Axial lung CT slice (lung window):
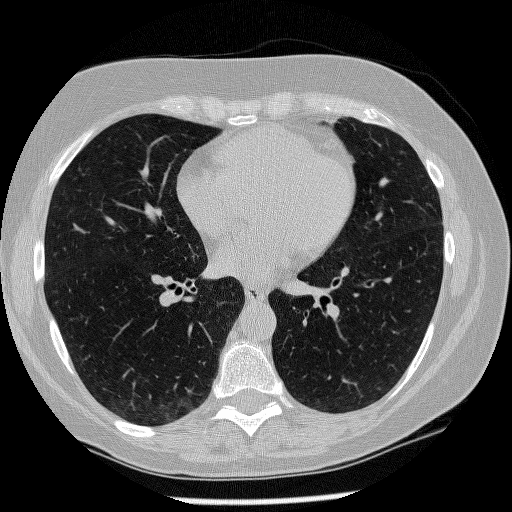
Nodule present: no